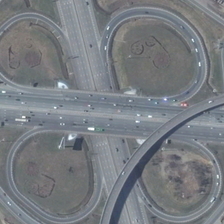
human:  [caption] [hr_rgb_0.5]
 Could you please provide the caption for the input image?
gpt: there are many bare lands around the overpass .

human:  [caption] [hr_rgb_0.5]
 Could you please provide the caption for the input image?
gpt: a number of cars with different colors are traveling on the overpass .

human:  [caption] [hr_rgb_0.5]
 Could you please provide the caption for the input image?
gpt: there are many bare lands around the overpass .

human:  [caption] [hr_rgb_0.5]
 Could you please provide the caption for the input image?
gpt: a number of cars with different colors are traveling on the overpass .

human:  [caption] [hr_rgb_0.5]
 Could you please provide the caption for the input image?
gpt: there are many bare lands around the overpass .